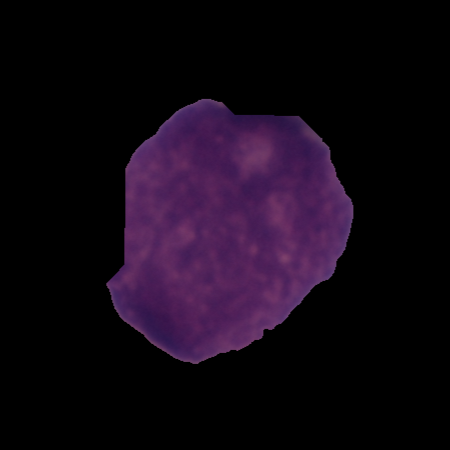
Label: cancer